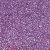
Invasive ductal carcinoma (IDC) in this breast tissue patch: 1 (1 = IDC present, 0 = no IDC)